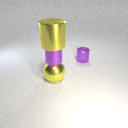
large yellow metal sphere in front of small purple metal cylinder